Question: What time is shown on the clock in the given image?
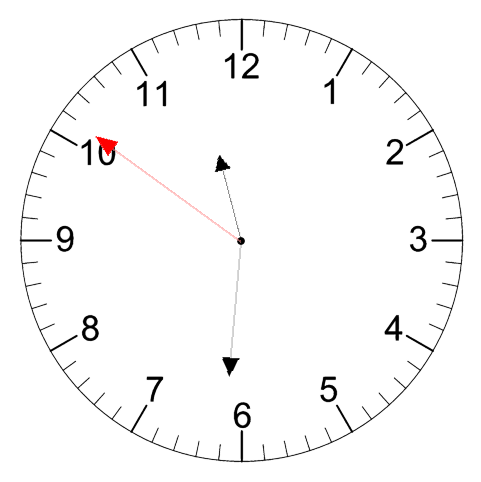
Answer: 11:30:51